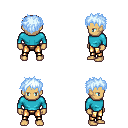
a pixel art fantasy rpg character, male body template, human, tanned skin, teal long-sleeve shirt, gold greaves, white cyan bedhead hairstyle, four views (front, back, left, right), 2x2 character sprite sheet, small pixel art, hard edges, no anti-aliasing